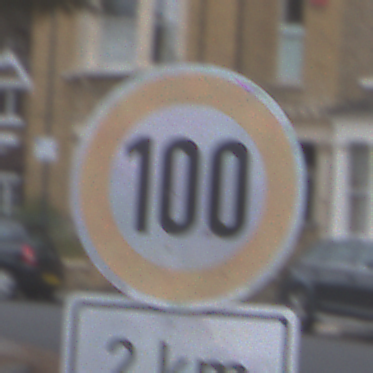
Verkehrszeichen: Geschwindigkeit100
Zusatzzeichen unten: Entfernungsangaben2
Umgebung: Outdoor, Urban
Tageszeit: MorningAfternoon
Wetter: Overcast
Licht: Natural
Jahreszeit: NotSpecified
Kontrast: LowContrast